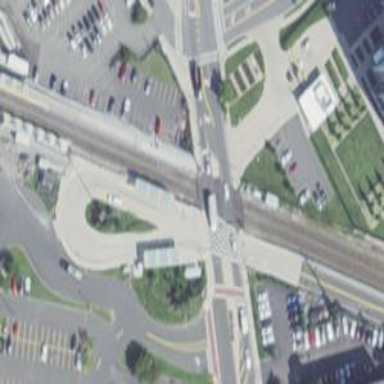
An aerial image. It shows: Busway road.